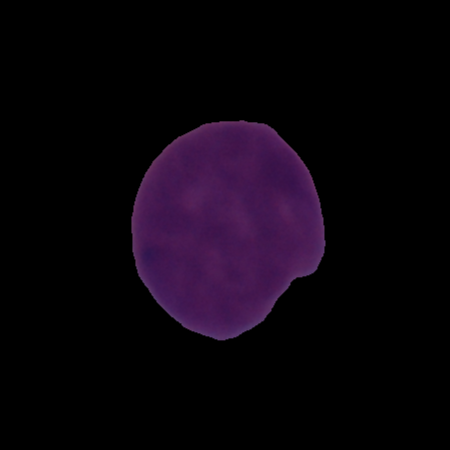
Label: cancer